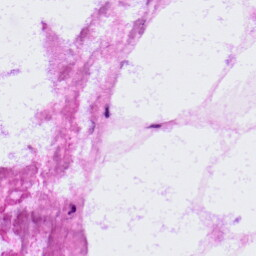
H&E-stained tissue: LymphNode